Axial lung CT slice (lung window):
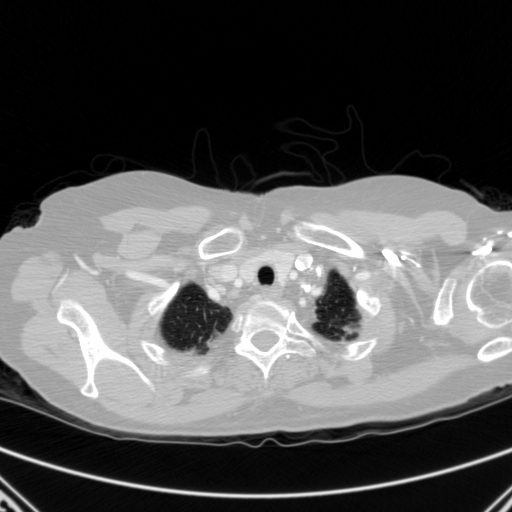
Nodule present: no